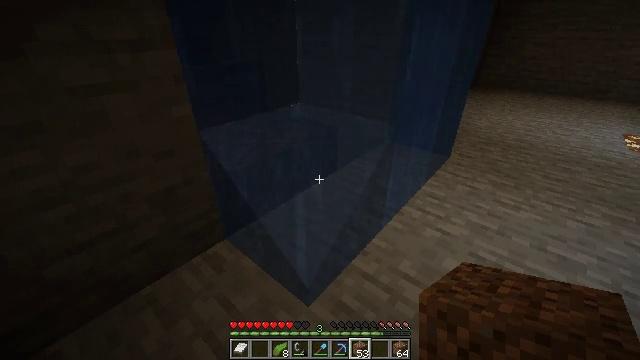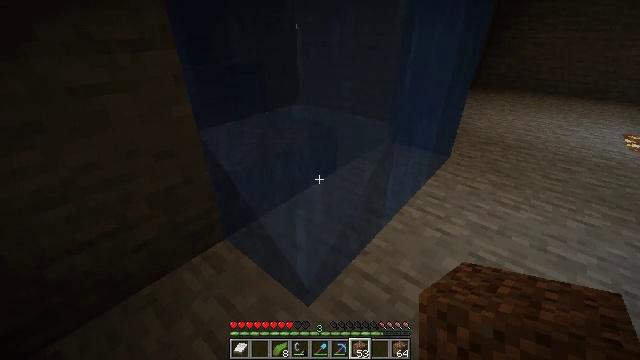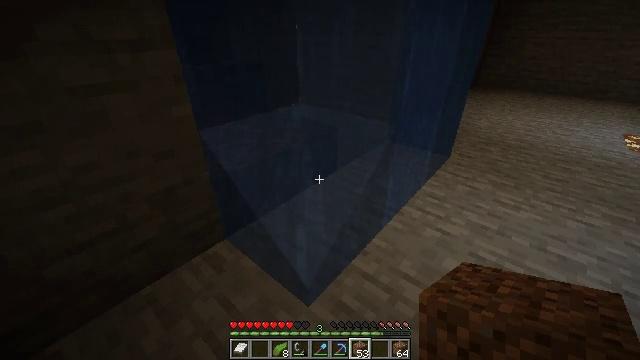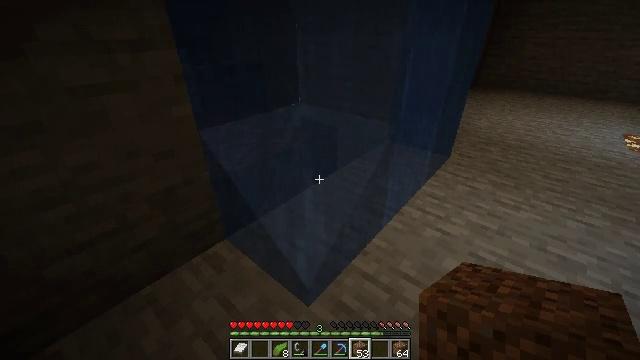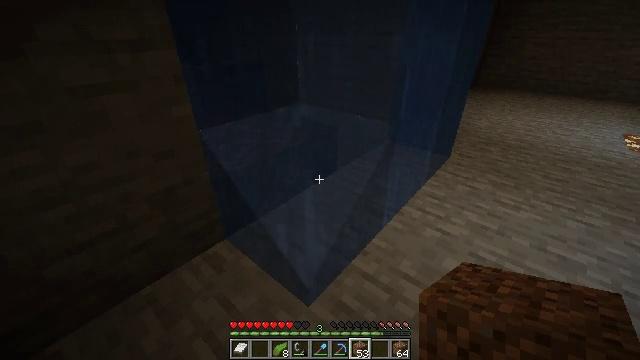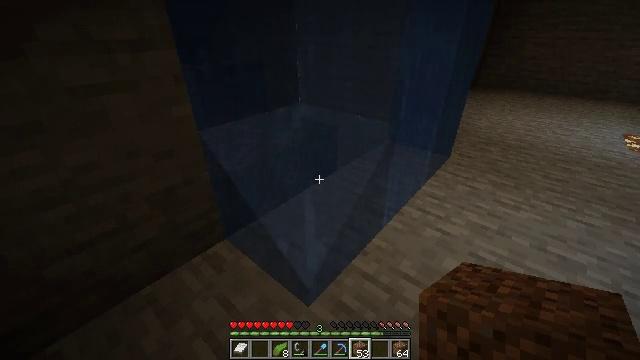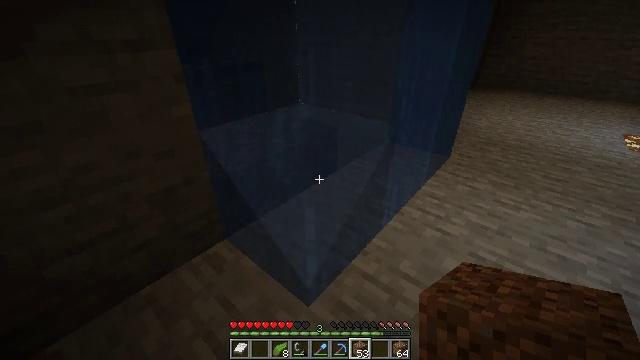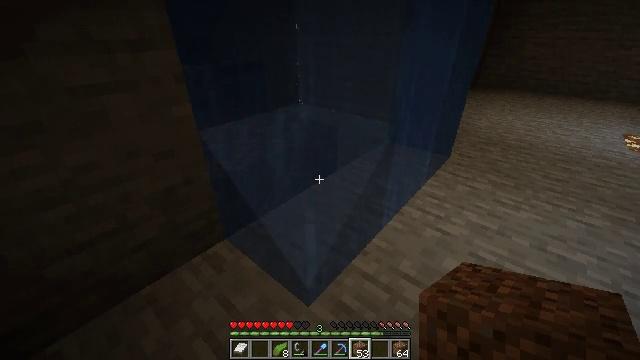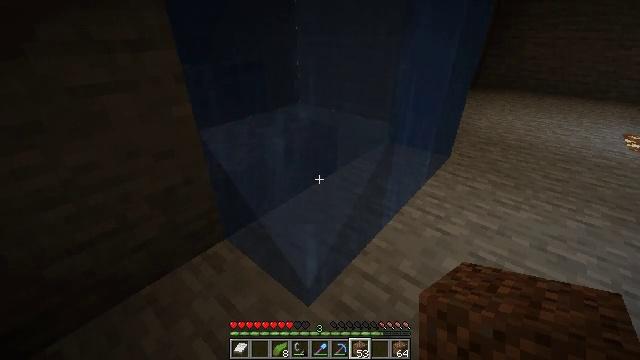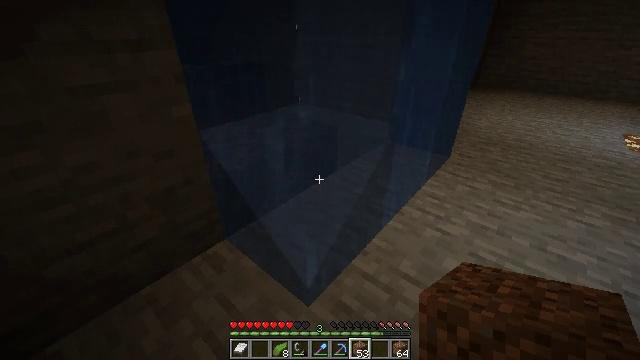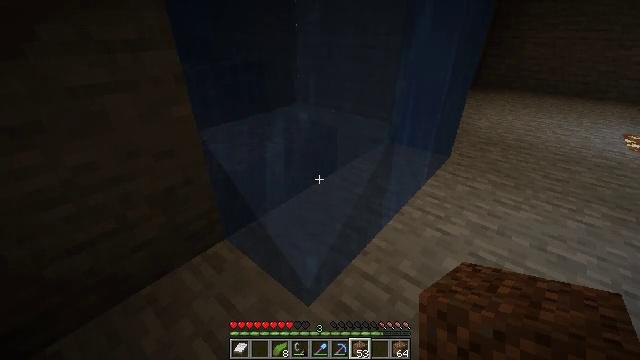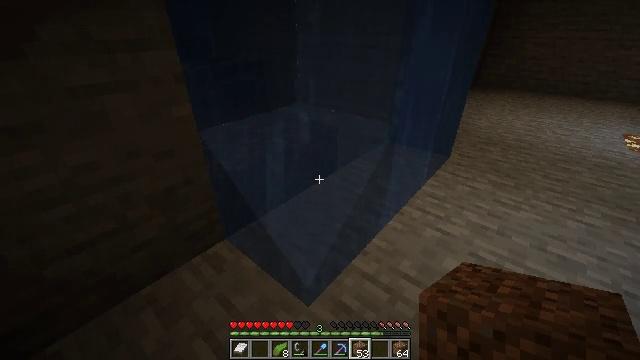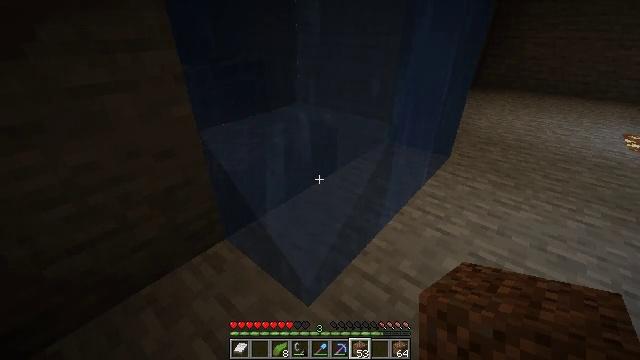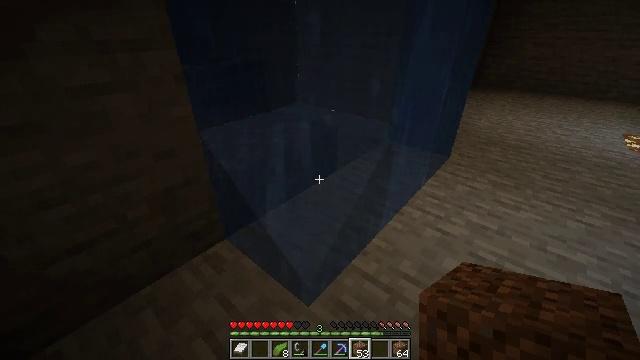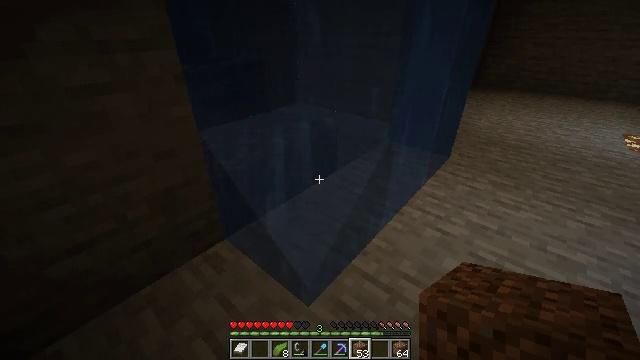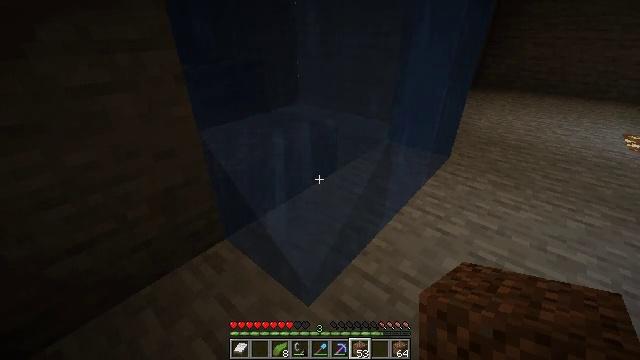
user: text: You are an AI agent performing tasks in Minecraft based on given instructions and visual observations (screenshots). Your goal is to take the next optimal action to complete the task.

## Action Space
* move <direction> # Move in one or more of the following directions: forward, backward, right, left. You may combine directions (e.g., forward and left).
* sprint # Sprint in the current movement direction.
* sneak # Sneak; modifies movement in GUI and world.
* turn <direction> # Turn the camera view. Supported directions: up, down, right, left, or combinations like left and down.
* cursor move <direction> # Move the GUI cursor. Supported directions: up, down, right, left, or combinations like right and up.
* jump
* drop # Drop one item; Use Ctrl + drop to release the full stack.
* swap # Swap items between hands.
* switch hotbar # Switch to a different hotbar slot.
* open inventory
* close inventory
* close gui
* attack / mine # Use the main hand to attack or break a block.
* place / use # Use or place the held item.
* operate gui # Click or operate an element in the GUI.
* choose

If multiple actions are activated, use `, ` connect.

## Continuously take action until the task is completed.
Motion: motion action
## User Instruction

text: Dig soul sand to use for potions.
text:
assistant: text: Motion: no_op
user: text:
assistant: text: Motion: no_op
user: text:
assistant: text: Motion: no_op
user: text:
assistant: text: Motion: no_op
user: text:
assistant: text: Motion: no_op
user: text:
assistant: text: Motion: no_op
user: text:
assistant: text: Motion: no_op
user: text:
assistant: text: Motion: no_op
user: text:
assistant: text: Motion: no_op
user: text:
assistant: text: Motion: no_op
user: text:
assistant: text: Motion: no_op
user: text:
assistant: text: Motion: no_op
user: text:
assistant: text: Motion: no_op
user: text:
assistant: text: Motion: no_op
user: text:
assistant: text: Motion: no_op
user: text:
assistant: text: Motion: no_op
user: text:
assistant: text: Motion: no_op
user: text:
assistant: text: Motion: no_op
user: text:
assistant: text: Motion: no_op
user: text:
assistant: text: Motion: no_op
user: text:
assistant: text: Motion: no_op
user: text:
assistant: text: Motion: no_op
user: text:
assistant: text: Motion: no_op
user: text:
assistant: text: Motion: no_op
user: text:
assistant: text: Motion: no_op
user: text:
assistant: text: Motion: no_op
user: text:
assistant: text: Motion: no_op
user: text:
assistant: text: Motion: no_op
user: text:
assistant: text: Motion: no_op
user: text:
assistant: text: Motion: no_op